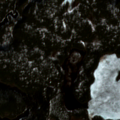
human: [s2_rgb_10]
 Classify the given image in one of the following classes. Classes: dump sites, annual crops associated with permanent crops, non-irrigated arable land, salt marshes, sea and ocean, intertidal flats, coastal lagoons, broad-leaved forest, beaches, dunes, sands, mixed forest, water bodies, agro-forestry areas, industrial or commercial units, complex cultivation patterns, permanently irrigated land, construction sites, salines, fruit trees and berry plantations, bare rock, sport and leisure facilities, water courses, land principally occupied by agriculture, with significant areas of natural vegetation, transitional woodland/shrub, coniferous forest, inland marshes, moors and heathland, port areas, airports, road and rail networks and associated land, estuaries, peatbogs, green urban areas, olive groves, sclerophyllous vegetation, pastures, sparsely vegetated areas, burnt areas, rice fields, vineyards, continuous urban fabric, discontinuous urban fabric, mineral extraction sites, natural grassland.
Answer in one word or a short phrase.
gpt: coniferous forest, water bodies